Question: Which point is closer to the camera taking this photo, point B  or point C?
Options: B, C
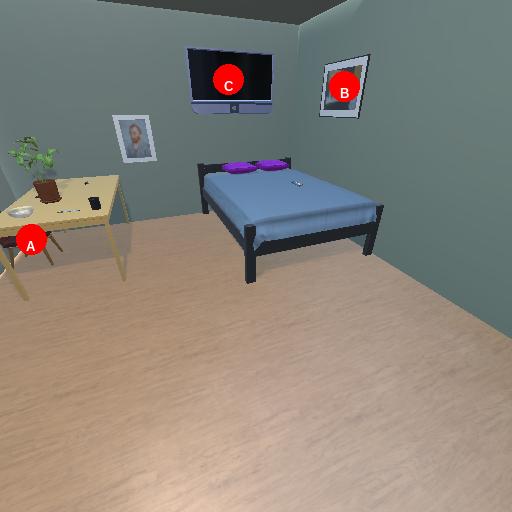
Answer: B